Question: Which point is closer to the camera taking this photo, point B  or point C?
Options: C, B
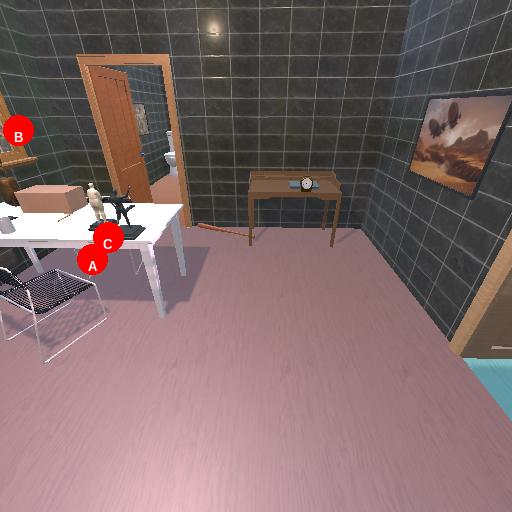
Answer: C